Question: I would like to know how to write a number under a cell with text, then write that same number until it finds another text, then increment it and do the same over and over. Keep in mind that we dont know how many spaces will it be between each text.
Here is a image of what I mean, its very clear here:

I am no expert on excel just used it a few times and know the basics but I really need this formula to avoid hours and hours of work doing this manually. You would help me a lot.
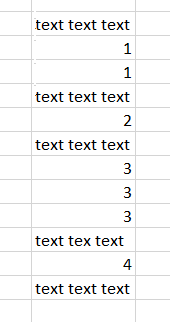
Answer: Without <URL>, you need a separate column and this formula:
'=IF(E1="",COUNTA(E1:$E$1),E1)'
The trick is in the range, which is always starting with 'E1', because of the two '$-signs', but ending with the pulled row. Then simply pull down column 'F', it will increment:
<URL>